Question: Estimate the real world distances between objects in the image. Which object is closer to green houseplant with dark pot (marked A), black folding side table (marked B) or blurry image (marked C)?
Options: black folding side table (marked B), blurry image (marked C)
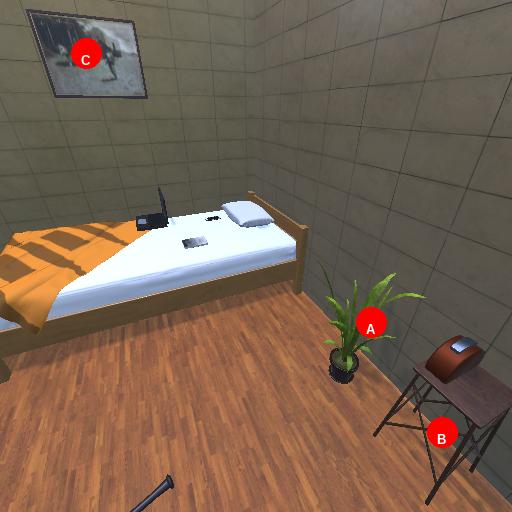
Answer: black folding side table (marked B)